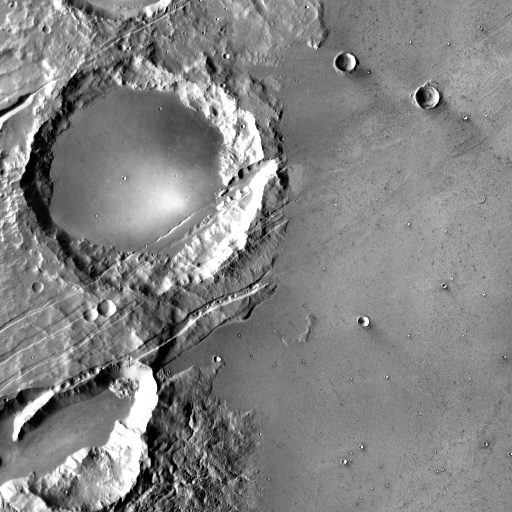
Crater classes present: Background, Other, Buried